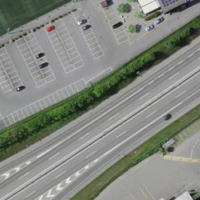
EUNIS habitat code: 57
Species observed at this site:
Falco tinnunculus